Question: I dropped my table Departments I don't know how its happened and I can't roll it back

I really really need it back please help
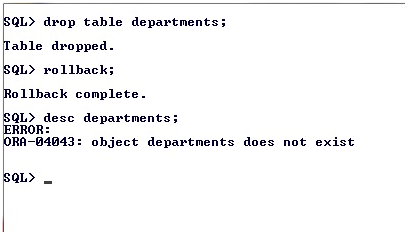
Answer: Its not a big problem you can try one of these :
'''
flashback table departments to before drop;
'''
or
'''
select * from user_recyclebin;
flashback table "BIN$...." to before drop;
'''
Note that you can rollback DML('insert, update, delete' ...) but not DDL('create, DROP'...)
Good luck.